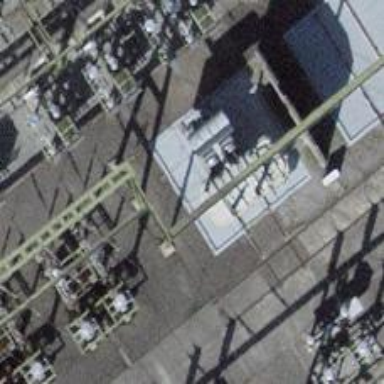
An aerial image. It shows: Traction transformer.